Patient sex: F
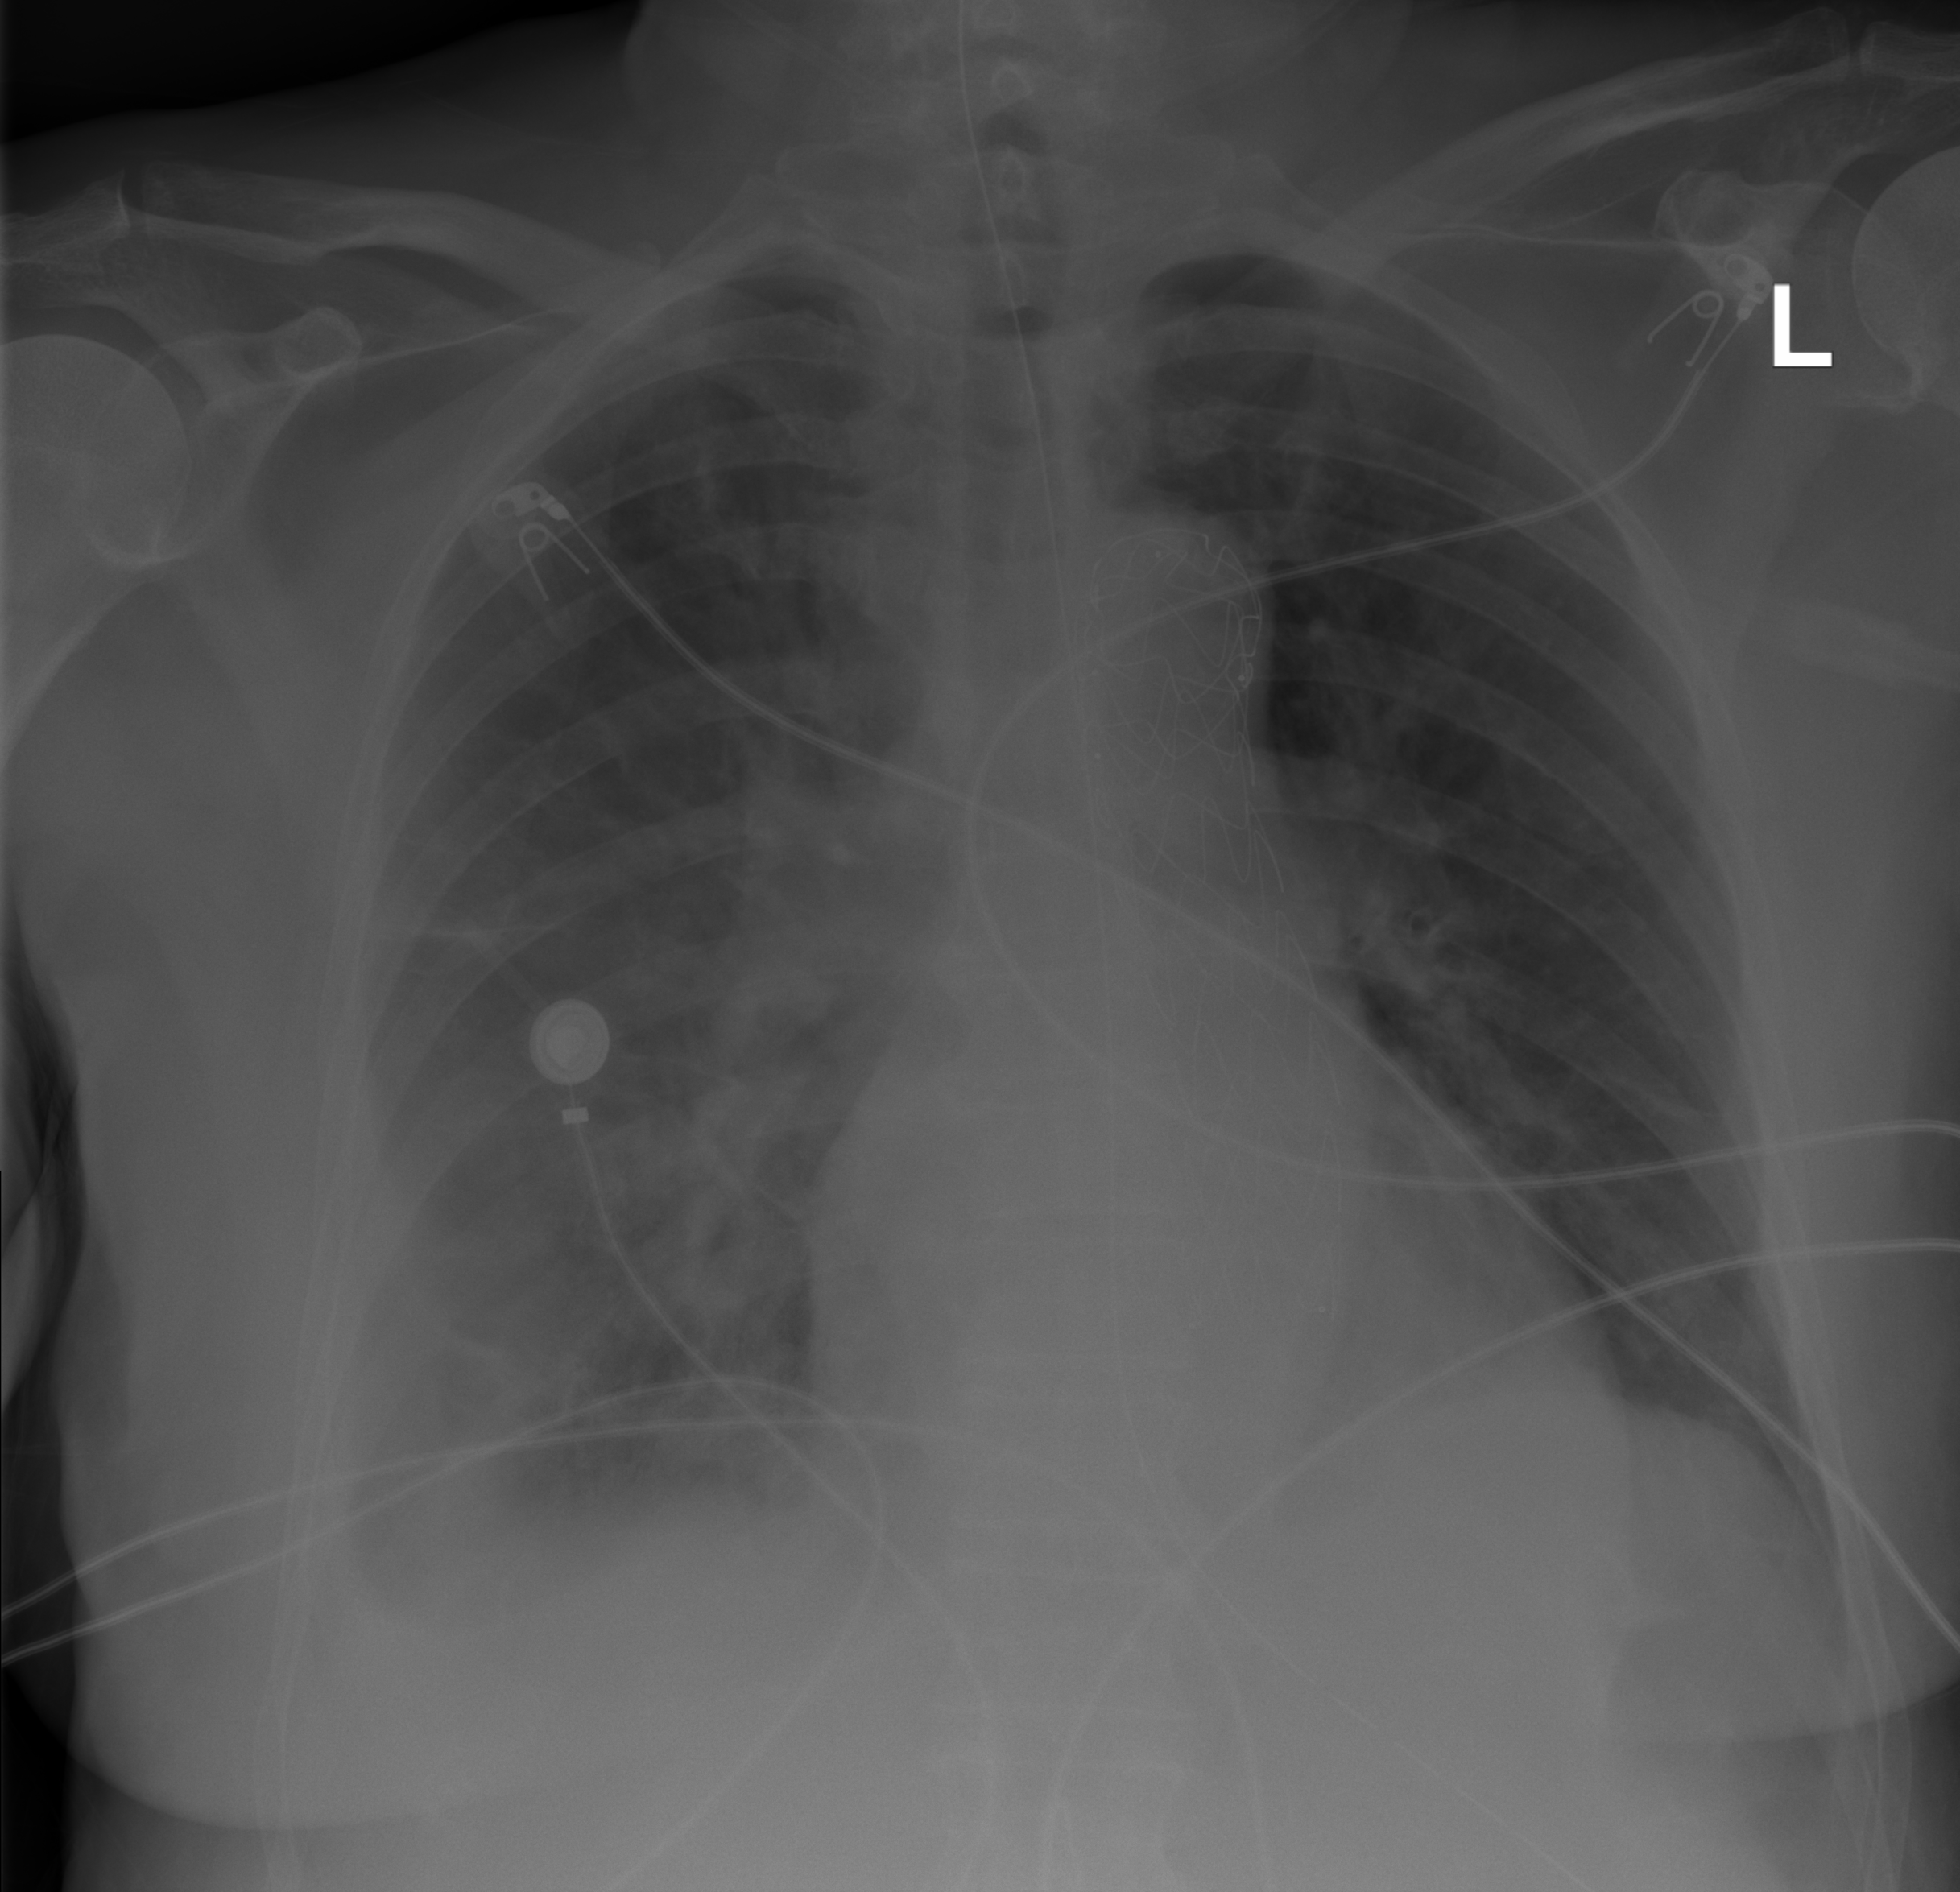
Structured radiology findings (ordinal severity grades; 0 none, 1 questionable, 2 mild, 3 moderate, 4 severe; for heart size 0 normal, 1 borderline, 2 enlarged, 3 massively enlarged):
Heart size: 2
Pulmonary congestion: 0
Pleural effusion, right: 3
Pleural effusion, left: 0
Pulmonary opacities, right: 2
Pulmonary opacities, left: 0
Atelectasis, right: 3
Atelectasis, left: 0